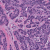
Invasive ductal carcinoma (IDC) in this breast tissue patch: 1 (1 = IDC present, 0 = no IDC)